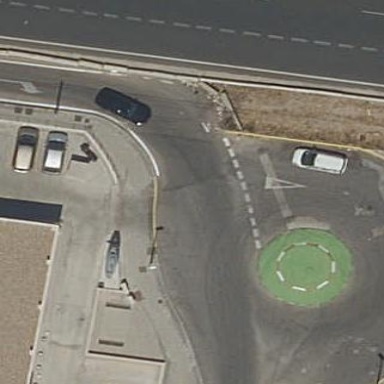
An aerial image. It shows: Residential road with asphalt surface leading to roundabout.